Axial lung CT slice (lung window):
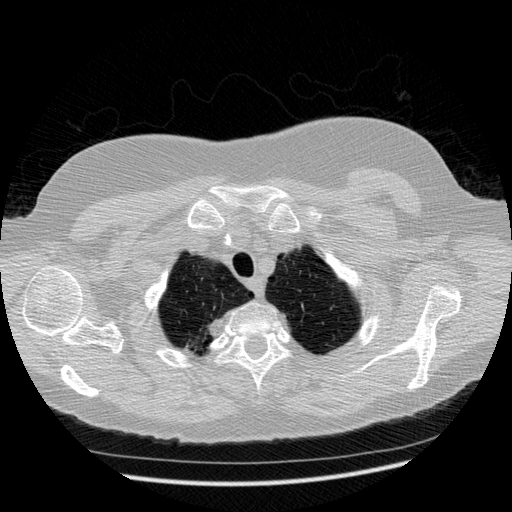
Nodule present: no